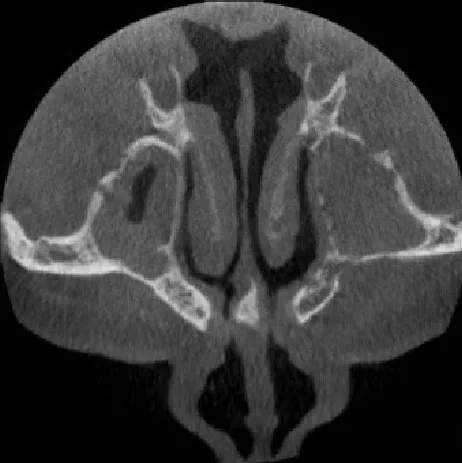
bone destruction and haziness in maxillary sinus shown in axial cone beam computed tomography (CBCT) imaging.
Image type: radiology (ct)